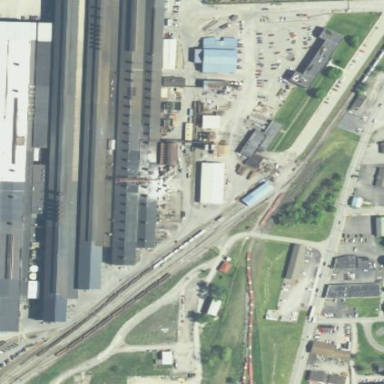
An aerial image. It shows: Industrial area.